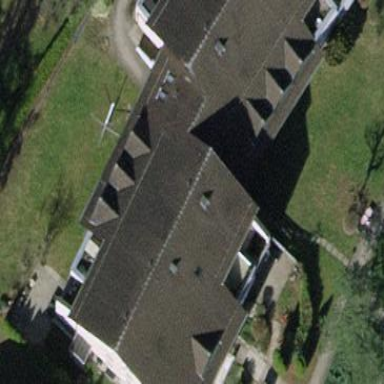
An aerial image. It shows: Detached building.